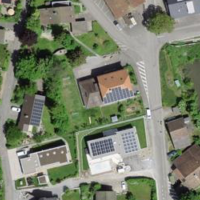
EUNIS habitat code: 55
Species observed at this site:
Lathyrus pratensis